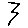
Label: zigzag